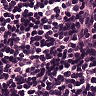
Metastatic tissue present: no